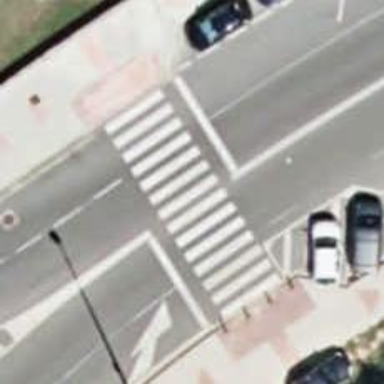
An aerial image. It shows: Uncontrolled road crossing.